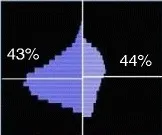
Center of ventilation (COV) in each lung calculated by electrical impedance tomography. Figure shows values during flow trigger (FT.
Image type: radiology (ct)